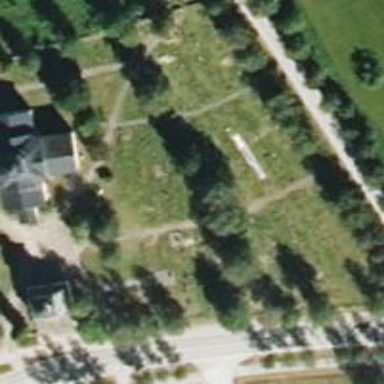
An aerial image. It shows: Historical war memorial.